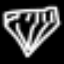
Label: diamond